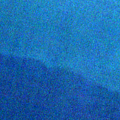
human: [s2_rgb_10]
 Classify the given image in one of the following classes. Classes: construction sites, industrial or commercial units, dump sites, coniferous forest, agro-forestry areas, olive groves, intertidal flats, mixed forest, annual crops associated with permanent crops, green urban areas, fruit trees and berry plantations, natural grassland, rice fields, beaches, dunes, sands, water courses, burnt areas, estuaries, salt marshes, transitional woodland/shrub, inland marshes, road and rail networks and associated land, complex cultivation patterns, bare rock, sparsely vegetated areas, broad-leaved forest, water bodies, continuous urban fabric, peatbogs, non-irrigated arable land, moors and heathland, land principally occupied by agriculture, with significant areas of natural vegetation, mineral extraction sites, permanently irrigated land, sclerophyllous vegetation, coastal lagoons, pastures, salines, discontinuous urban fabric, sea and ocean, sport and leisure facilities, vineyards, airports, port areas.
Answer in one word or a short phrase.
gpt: sea and ocean